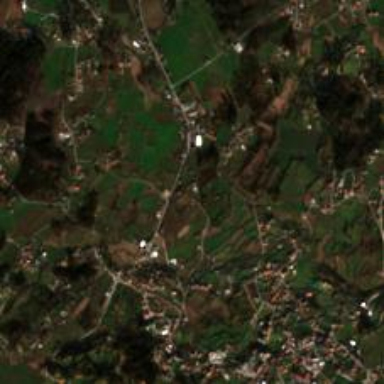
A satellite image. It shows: Small hamlet.